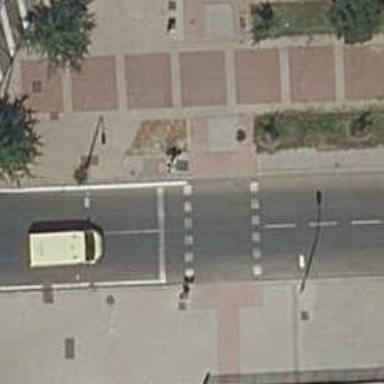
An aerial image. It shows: Road crossing with traffic signals.